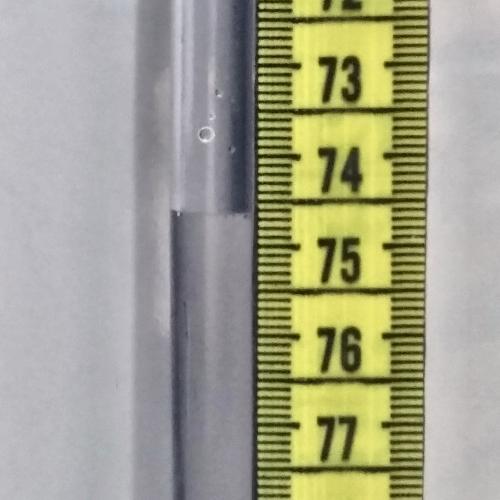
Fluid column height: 74.6 cm